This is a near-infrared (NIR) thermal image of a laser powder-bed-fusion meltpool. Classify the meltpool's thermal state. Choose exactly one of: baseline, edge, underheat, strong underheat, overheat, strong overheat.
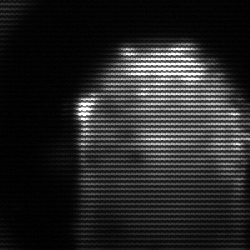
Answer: baseline